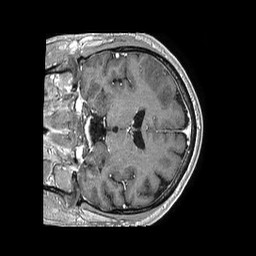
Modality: T1w
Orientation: coronal
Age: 58
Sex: male
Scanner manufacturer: philips
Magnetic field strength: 1.5 T
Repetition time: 0.007752 s
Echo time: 0.003575 s